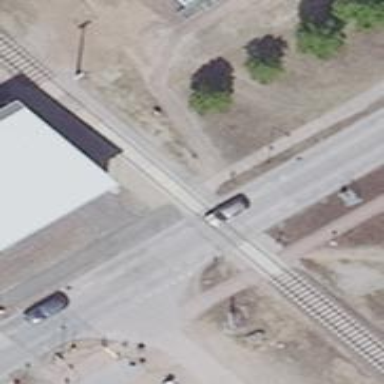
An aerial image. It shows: Railway level crossing.